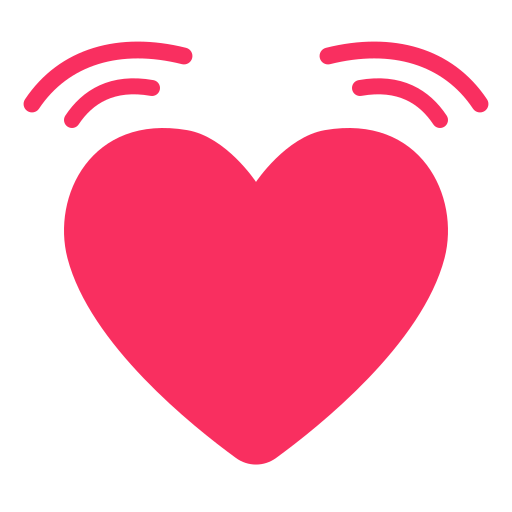
beating heart flat